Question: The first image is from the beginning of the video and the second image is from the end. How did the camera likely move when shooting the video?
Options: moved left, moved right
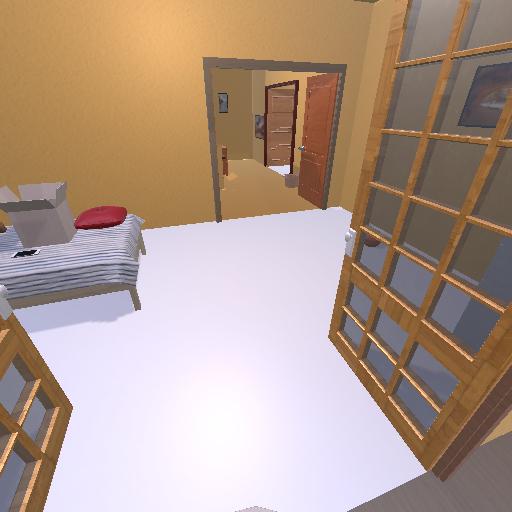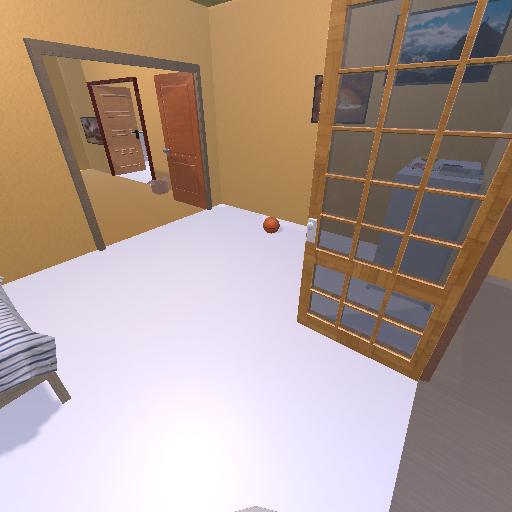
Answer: moved left